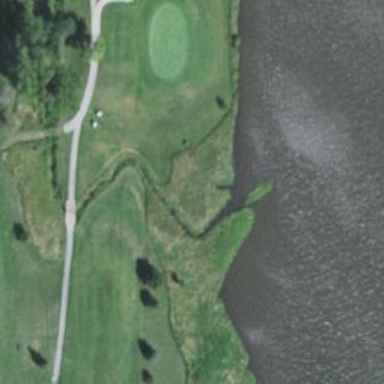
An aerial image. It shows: Area of rough grass used for golf.